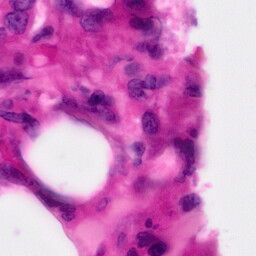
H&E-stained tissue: Pancreatic